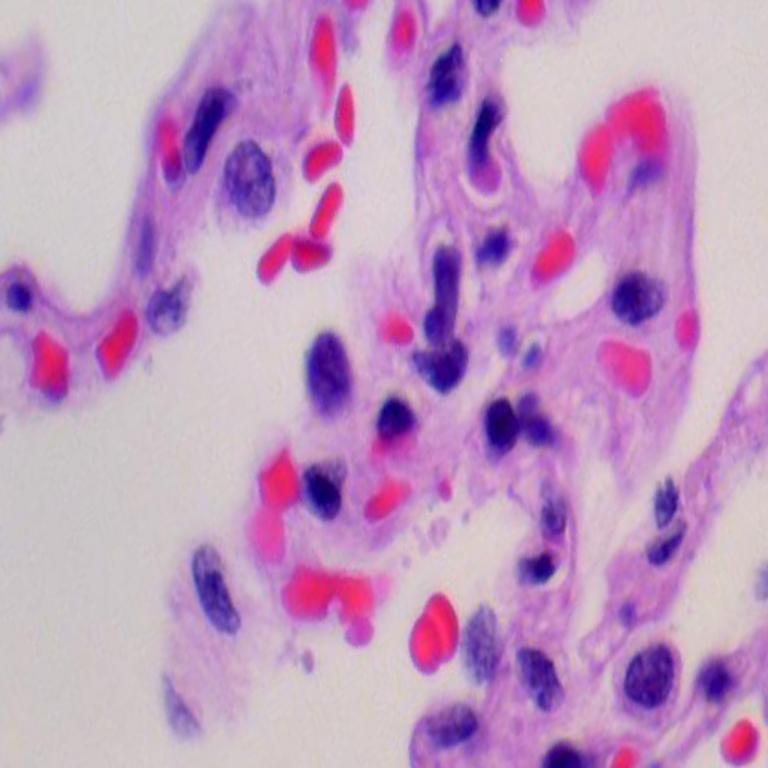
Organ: lung
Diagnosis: benign